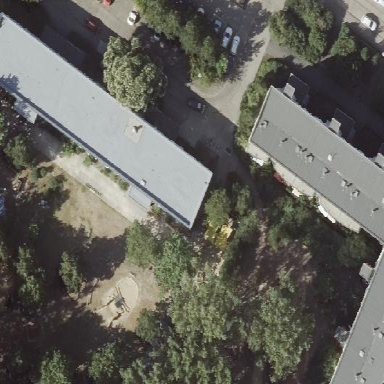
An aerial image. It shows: Flat-roofed kindergarten building.